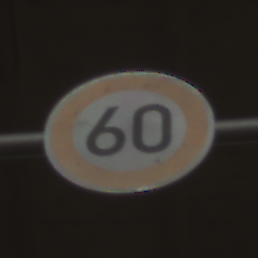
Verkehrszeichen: Geschwindigkeit60
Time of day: SunriseSunset
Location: Roofed (Suburban)
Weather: Clear
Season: NotSpecified
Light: Natural